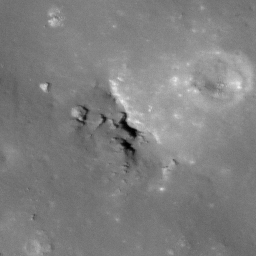
Pit: Copernicus 8
Host crater: Copernicus
Host type: impact_melt
Lunar coordinates: latitude 10.146, longitude 339.937